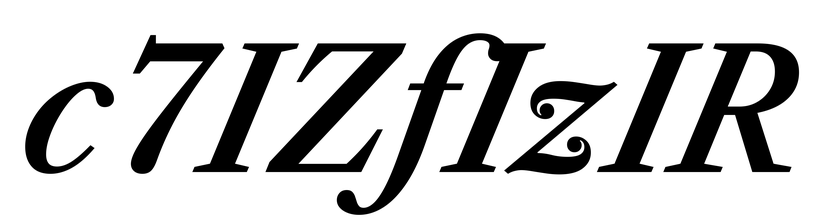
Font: LibreCaslonText-Italic_SemiBold_Italic